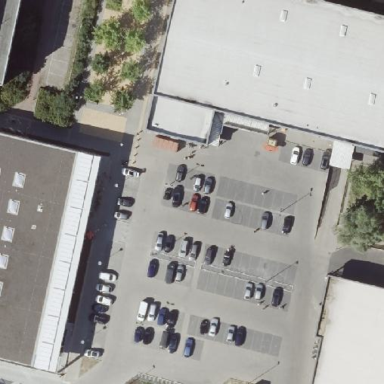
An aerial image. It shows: Retail building with flat roof.